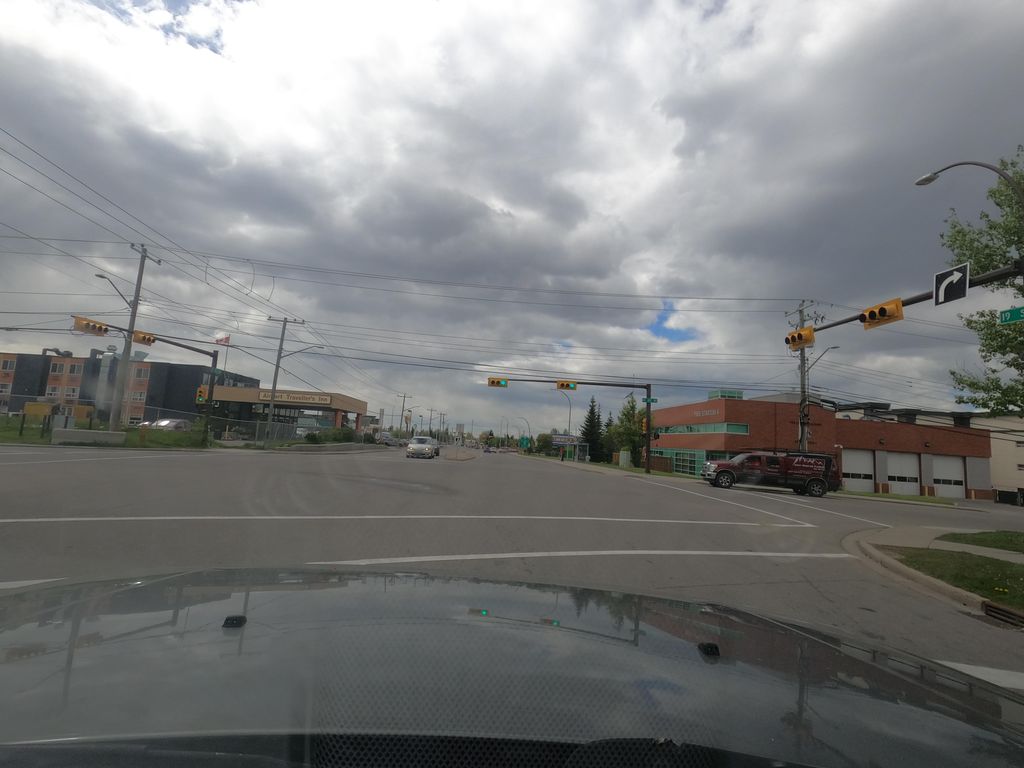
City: calgary